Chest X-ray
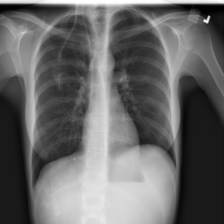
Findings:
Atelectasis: negative
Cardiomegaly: negative
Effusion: negative
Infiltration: negative
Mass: negative
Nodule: negative
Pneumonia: negative
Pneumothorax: negative
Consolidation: negative
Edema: negative
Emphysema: negative
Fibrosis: negative
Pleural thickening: negative
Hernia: negative